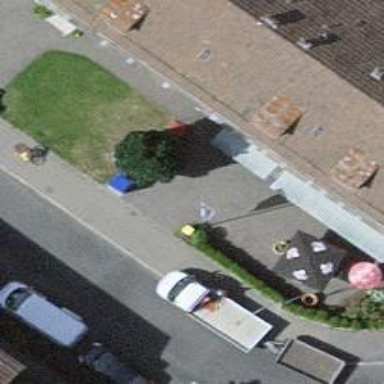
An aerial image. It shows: Post box.